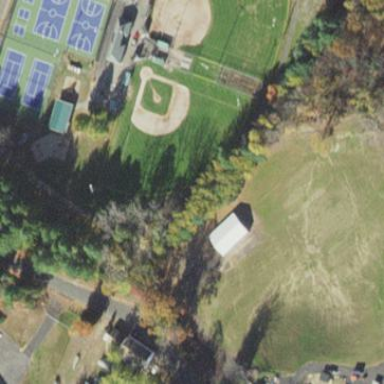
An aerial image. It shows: Baseball pitch for leisure and sports activities.